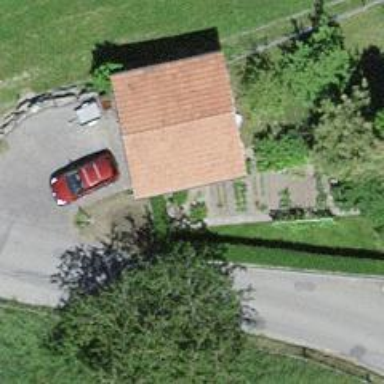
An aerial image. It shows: Garage building.